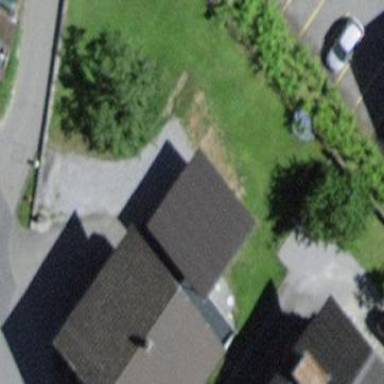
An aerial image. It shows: Garage.